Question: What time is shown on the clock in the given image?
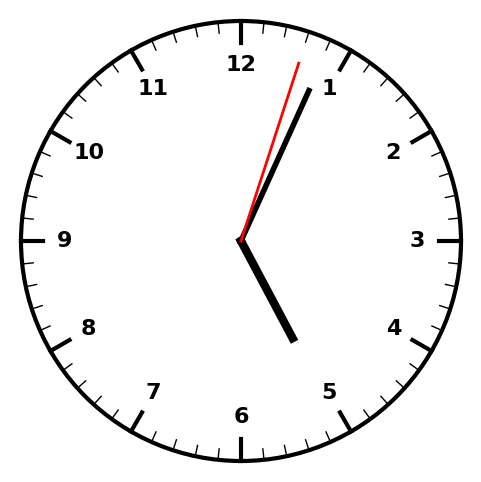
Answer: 05:04:03